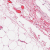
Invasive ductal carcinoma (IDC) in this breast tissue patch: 0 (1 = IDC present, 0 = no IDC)